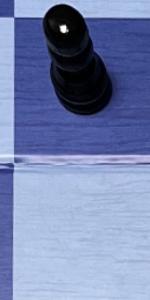
Label: Empty